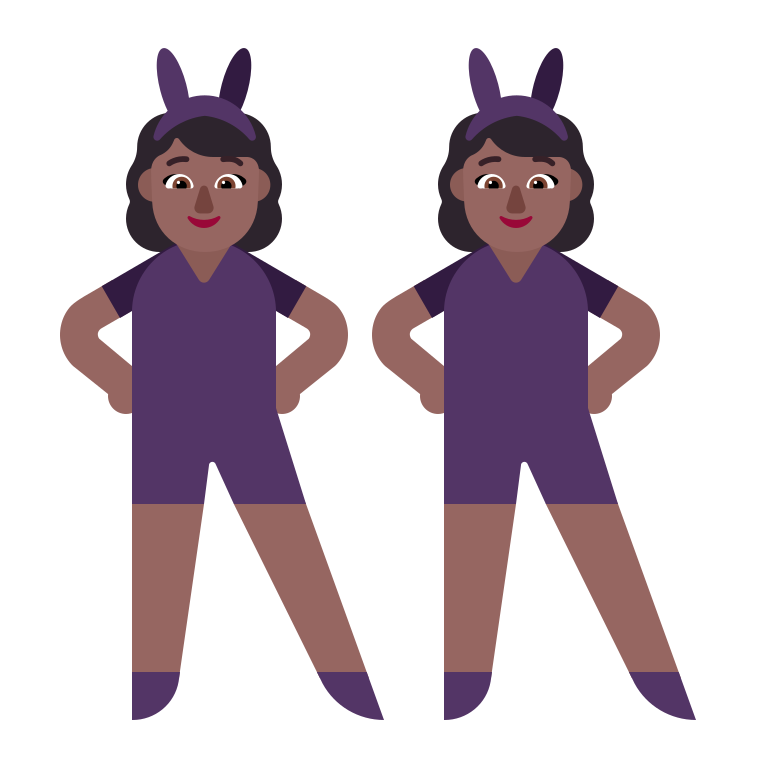
woman with bunny ears flat  dark